Question: I'm trying to change the destination of oNe read more links in wordpress:

I found this code in the frontpage.php:
'''
<?php
foreach ($query as $post) {
setup_postdata($post);
printf('<div>');
printf('<div class="box">');
printf('<h4>%s</h4>', $post->post_title);
printf('<img src="%s" />', wp_get_attachment_image_src(get_post_thumbnail_id(get_the_id()), 'full')[0]);
printf('<p>%s</p>', get_the_excerpt($post->ID));
printf('<a href="%s" class="button">Read more</a>', post_permalink($post->ID));
printf('</div>');
printf('</div>');
}
wp_reset_postdata();
?>
'''
I think I can fiddle around and edit the links so they go to a page of my design through this PHP, however I want to know how to do it through the Wordpress Admin interface.
Because supposedly wordpress should make this easy for you, but I can't seem to find anything on these read more links save the code I found in the PHP.
Do you know the "Wordpress way" to change the link destinations?
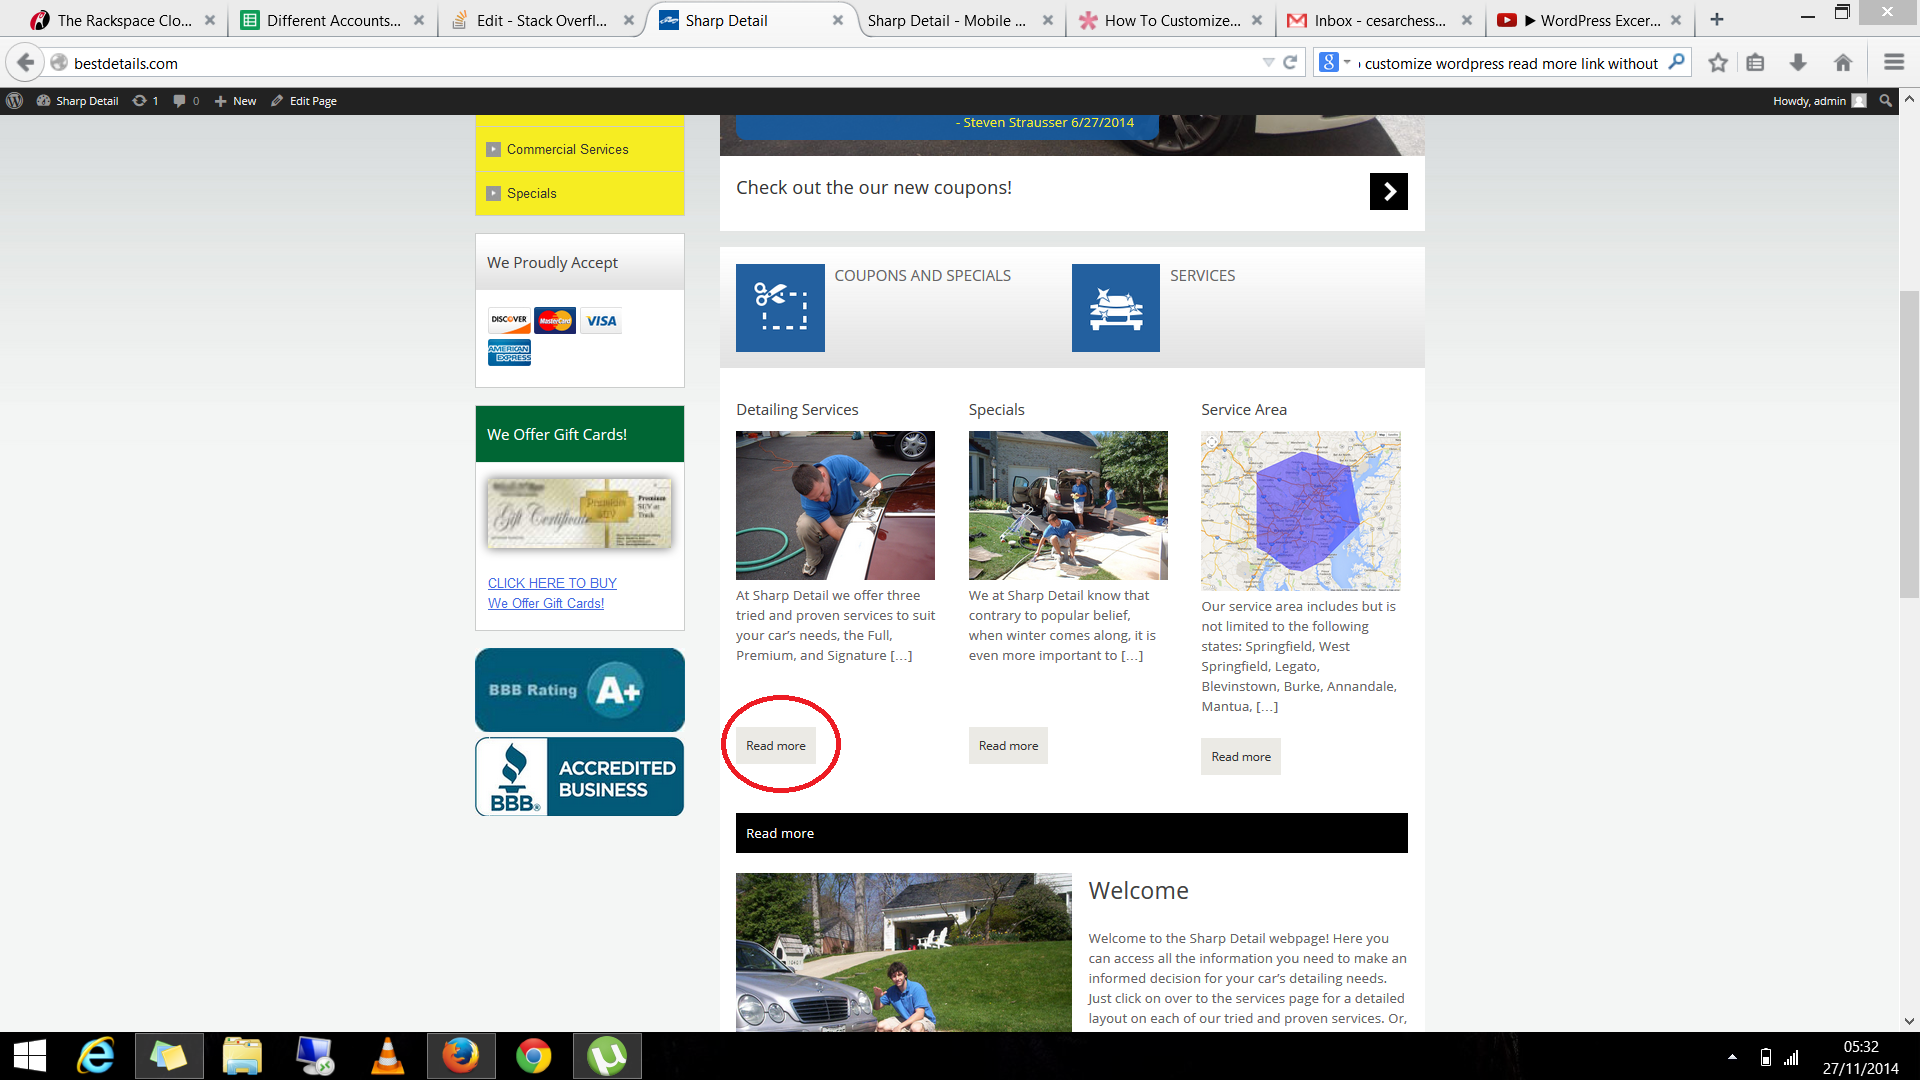
Answer: After reading your comment to the link provided the reply is simple: The "WordPress" way is the code and the provided <URL> has everything you need to know about it. There's no Admin way to do this, at least in a native way.
However, in the provided code you have a line that is showing that Read More, which is:
'''
printf('<a href="%s" class="button">Read more</a>', post_permalink($post->ID));
'''
basically what this line does is to point to that respective post: it calls the post_permalink function and then the $post->ID tells the function which post to open.
In theory, you can change your link by changing that line to simple HTML:
'''
printf('<a href="%s" class="button">Read more</a>', 'http://www.yoururl.com');
'''
This should solve your problem.
Add a custom field to the post, insert the url and load it in the loop.
to address the OP question better
Since this is a loop, represented in your code by the , the code is executed once and on every loop the $post->ID changes automatically. By changing the loop by a fixed URL, your 3 posts will link to the same place.
There are several ways to change the behavior, the easiest, cleanest more efficient is to add a custom field to the post. This will create a field in your Post admin area, you insert your URL and access it in the frontend. This way all your posts can link where you want.
Ex:
1. Take a look at this plugin;
2. Create a text field named URL;
3. Use get_post_meta() to access it in the front-end;
Your line of code would like something like this:
'''
printf('<a href="%s" class="button">Read more</a>', get_post_meta( $post->ID, 'URL');
'''